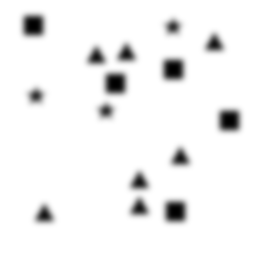
Squares: 5
Triangles: 7
Stars: 3
Total shapes: 15